Question: Every time that I try to create a new Multi-Device Hybrid App Project with Visual Studio it throws the following error:
> The path you have entered contains a space. Please select a location without a space when creating a mMulti-device Hybrid App.

I tried to report this to MS, but apparently StackOverflow is their MS/developers Channel.
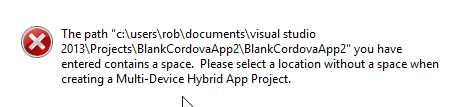
Answer: I found a workaround, every time I was trying to create a project was in the default for Visual Studio , I changed the location for a custom folder under "my documents" and it let me create a project.
From the <URL> as @Priyank said: "Windows 8 and Windows Phone 8 platforms will error when you build or debug if a space is anywhere in your path. Windows 8 does not pick up some config.xml attributes due to a Cordova platform issue."
Just remove any "blank space" from your path, change the location of your project to a space-less path.
"<URL>" -- Priyank
I wrote an step-by-step tutorial to get started with Apache Cordova apps with Visual Studio
<URL>